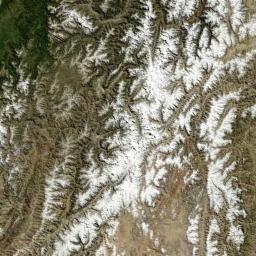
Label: snowberg